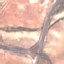
Label: Highway